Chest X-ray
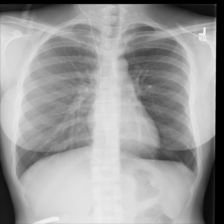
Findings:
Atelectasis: negative
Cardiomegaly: negative
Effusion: negative
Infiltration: negative
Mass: negative
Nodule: negative
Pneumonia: negative
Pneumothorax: negative
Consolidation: negative
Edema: negative
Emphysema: negative
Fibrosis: negative
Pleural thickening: negative
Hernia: negative